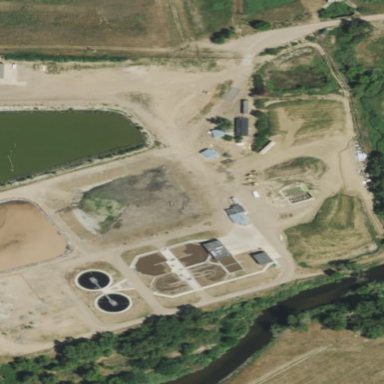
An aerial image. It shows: Wastewater plant.